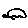
Label: car